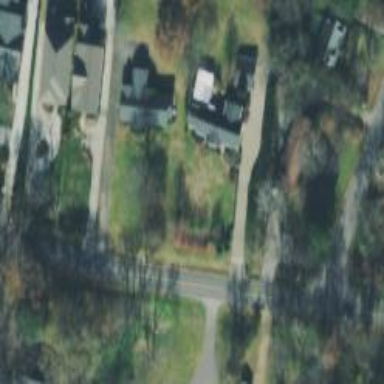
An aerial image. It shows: Driveway leading to service road.